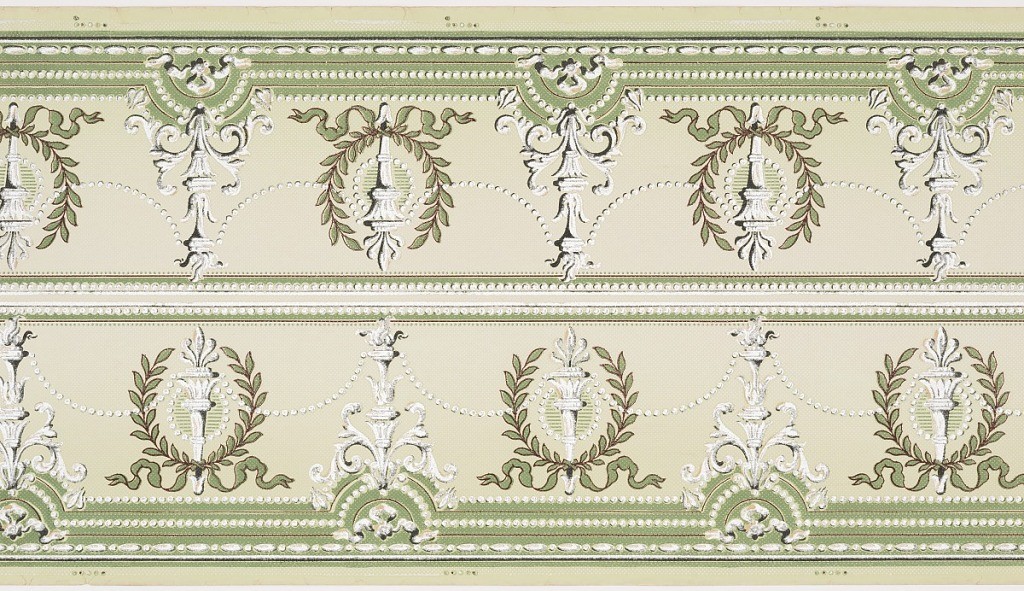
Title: Frieze
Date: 1905–1915
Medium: Machine-printed paper
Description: Two bands of mirror-reversed repeating design composed of a pedestal-like acanthus ornament connected by circular beads to a torch framed by a wreath on a dotted ground bordered on the bottom by two rows of circular beads and a row of circular and oval beads divided by a solid line and on the top by circular beads and horizontal stripes. Printed in white, greens, mica, black, gold and scarlet. Classically  styled design.